Question: I want to customize 'Spinner' with a floating text like in 'EditText' with floating label. Please check the reference image below:

Now I am thinking to put a 'TextView' just above 'Spinner' so that it looks like in the image. If I am wrong or anybody have different opinion please help me.
Solution: Use following library to use material theme on pre-lollipop
<URL>
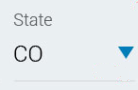
Answer: As I wrote in <URL>...
> I have created a compound 'View' component which displays a label above the 'Spinner'. The text for the label can be set using XML or in Java.The component has the key features of a 'Spinner' ( of them) as well as looking similar to the 'TextInputLayout' component.I have named it a <URL>.